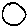
Label: circle